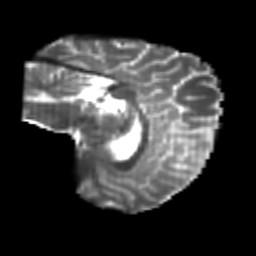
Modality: T2w
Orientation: sagittal
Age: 24
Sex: female
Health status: healthy
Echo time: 0.074 s